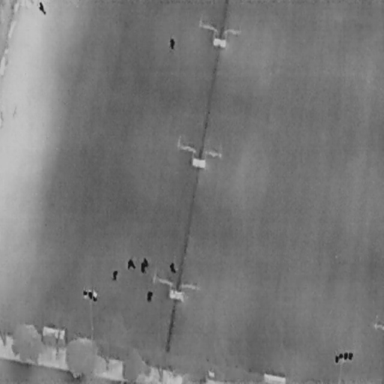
There are eight People in the infrared image.